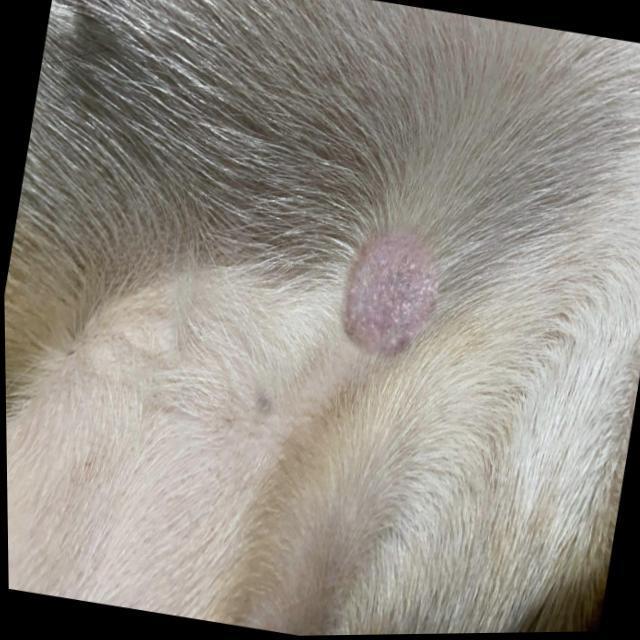
Canine ringworm (Dermatophytosis) — fungal infection caused by Microsporum or Trichophyton. Presents with circular alopecia, scaling, crusting, and broken hairs.